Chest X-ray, PA view. Patient: 53 years old, sex F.
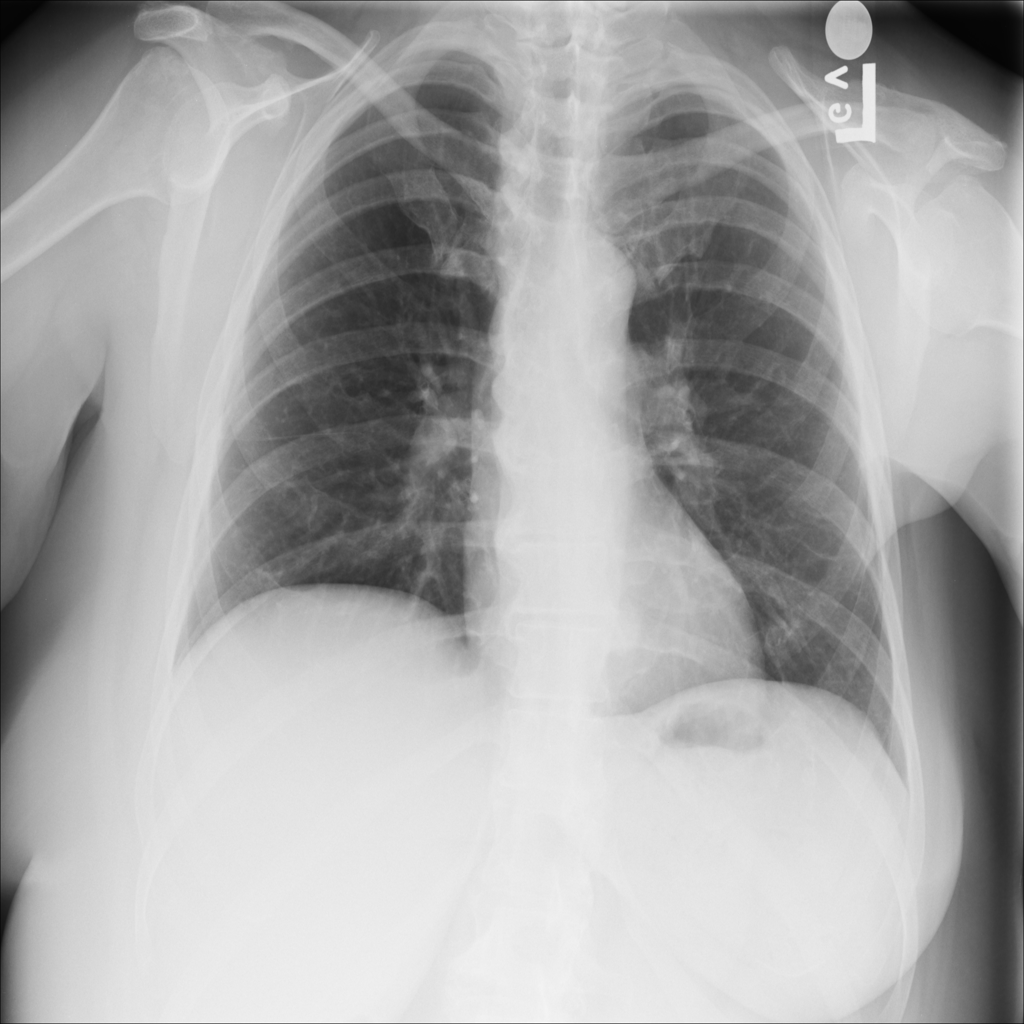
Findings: No Finding